Aerial crown-view tile of a tropical tree (Barro Colorado Island, Panama), acquired 20250217:
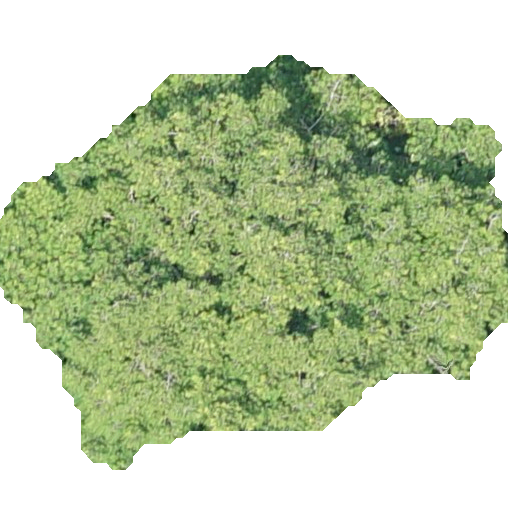
Species: Virola surinamensis
GBIF accepted scientific name: Virola surinamensis
Crown area: 215.173 m²